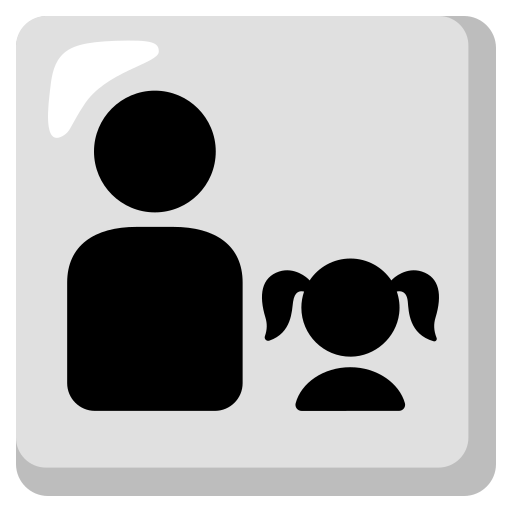
Emoji: 👨‍👧